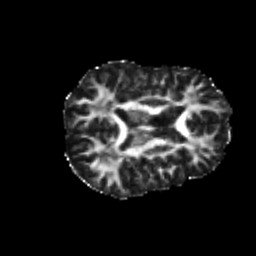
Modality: FA
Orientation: axial
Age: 24
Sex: male
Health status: healthy
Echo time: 0.074 s